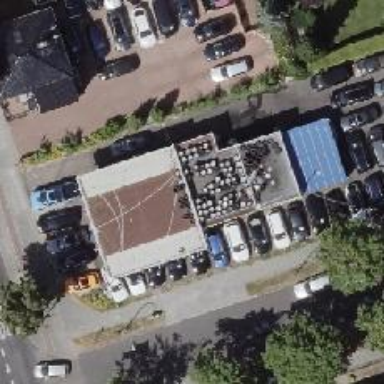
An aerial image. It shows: Car shop.